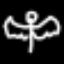
Label: angel